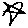
Label: star